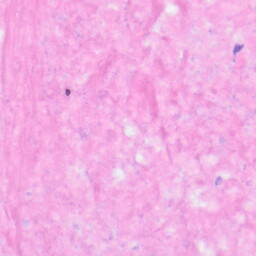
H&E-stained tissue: Kidney